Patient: sex F, age 73
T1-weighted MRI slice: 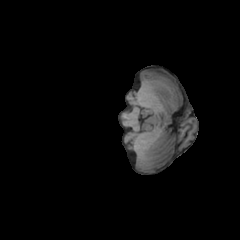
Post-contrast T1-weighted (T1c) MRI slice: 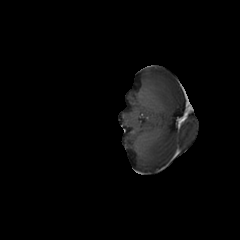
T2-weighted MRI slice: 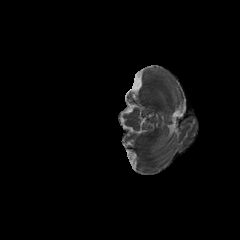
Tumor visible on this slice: no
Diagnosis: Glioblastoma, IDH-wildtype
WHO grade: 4